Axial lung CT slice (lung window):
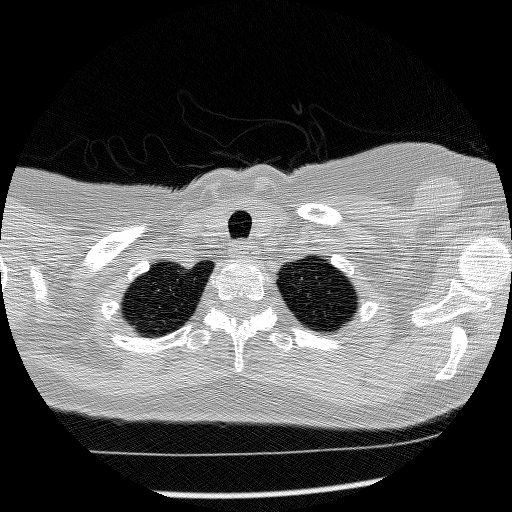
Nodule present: no